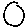
Label: circle